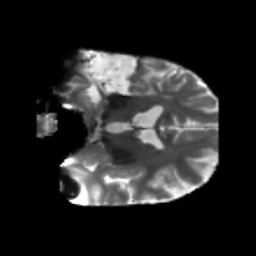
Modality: T2w
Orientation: coronal
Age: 58
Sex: male
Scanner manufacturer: siemens
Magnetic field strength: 3 T
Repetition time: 5.25 s
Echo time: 0.08 s